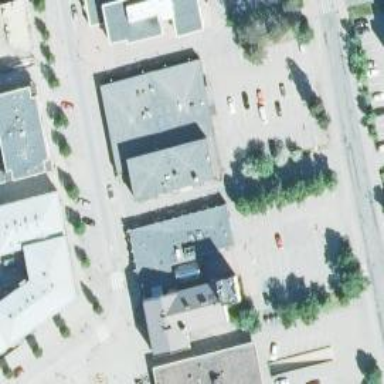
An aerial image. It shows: Commercial building.